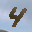
Label: 4